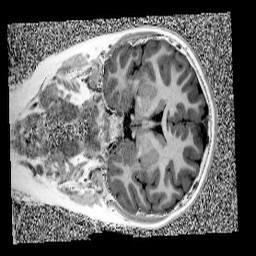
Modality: UNIT1
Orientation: coronal
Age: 9
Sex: female
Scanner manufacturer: siemens
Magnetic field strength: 3 T
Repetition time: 4 s
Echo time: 0.00299 s